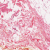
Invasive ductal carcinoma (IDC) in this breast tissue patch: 0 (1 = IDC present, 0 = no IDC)